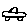
Label: car